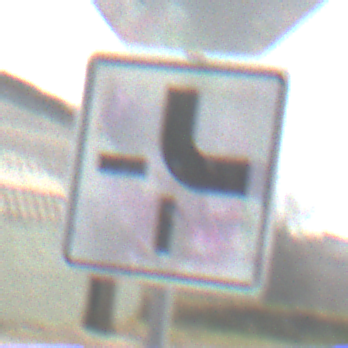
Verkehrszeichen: VerlaufVorfahrtsstrasse4
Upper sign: Stop
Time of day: Midday
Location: Outdoor (Suburban)
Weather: PartlyCloudy
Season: NotSpecified
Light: Natural